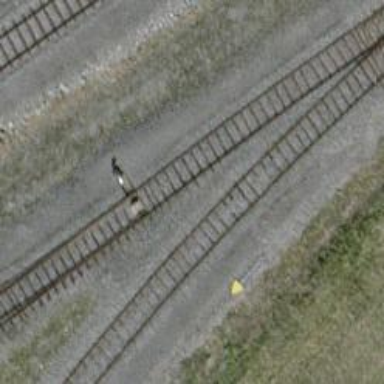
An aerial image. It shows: Single railway siding track.